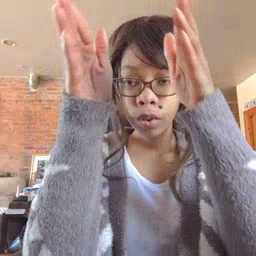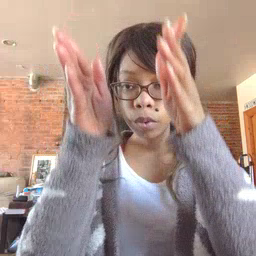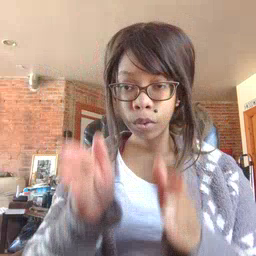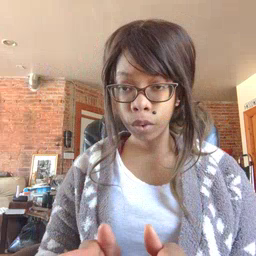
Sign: person